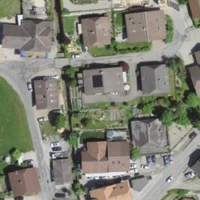
EUNIS habitat code: 54
Species observed at this site:
Pyrrhocorax graculus